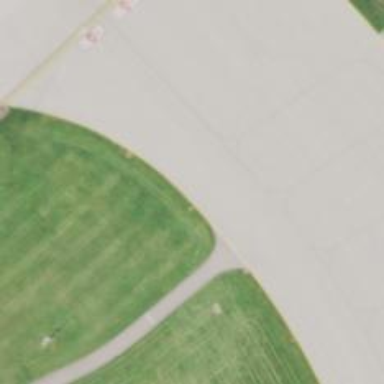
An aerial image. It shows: View of taxiway at the airport.